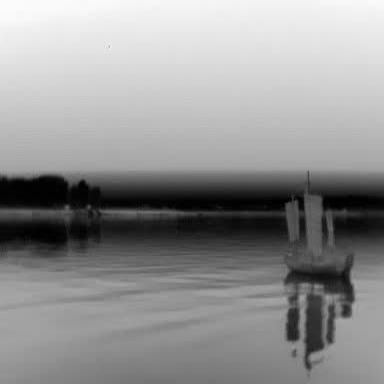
There is a sailboat in the infrared image.